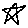
Label: star